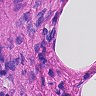
Metastatic tissue present: no